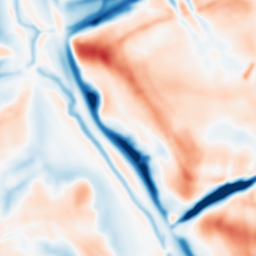
Category: multiscale
Decomposition family: dog_multiscale
Decomposition parameters: sigma_ratio: 1.6
n_scales: 4
base_sigma: 2
Upsampling method: sinc_hamming
Upsampling parameters: scale: 2
kernel_size: 8
Upsampling scale: 2